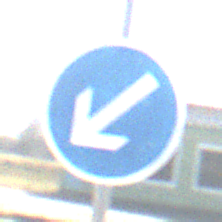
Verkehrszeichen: VorgeschriebeneVorbeifahrtLinks
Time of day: Midday
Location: Outdoor (Suburban)
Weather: PartlyCloudy
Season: NotSpecified
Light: Natural